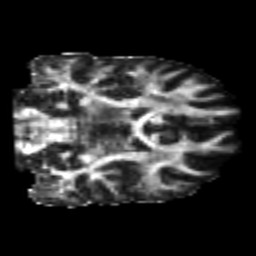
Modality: FA
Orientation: coronal
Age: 25
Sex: male
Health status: healthy
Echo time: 0.074 s